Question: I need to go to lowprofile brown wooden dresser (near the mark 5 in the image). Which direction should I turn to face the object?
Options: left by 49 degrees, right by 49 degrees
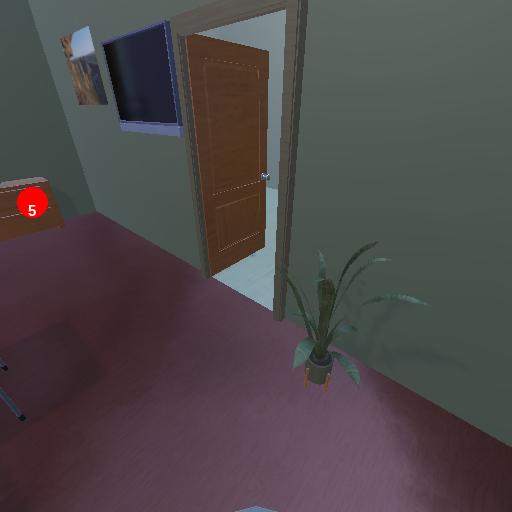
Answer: left by 49 degrees